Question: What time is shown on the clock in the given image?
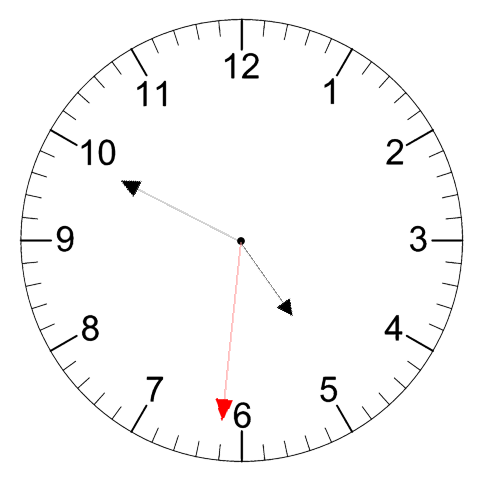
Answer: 04:49:31